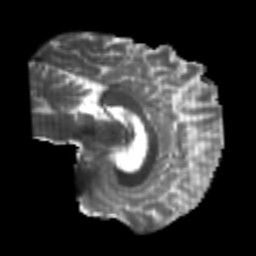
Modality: T2w
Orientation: sagittal
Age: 25
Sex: male
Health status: healthy
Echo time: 0.074 s